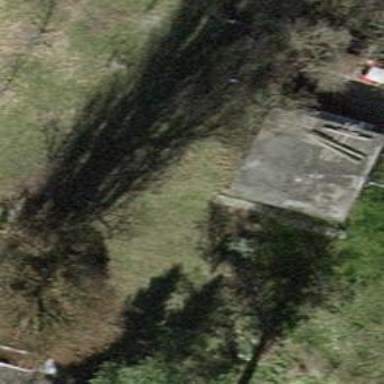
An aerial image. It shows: Shed building.